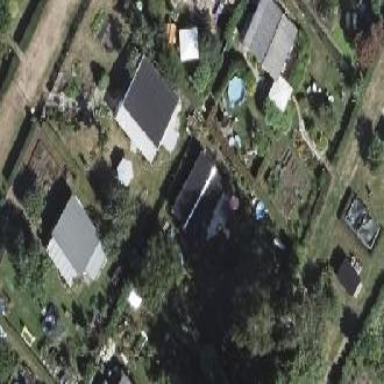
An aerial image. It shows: Plot in the allotments.